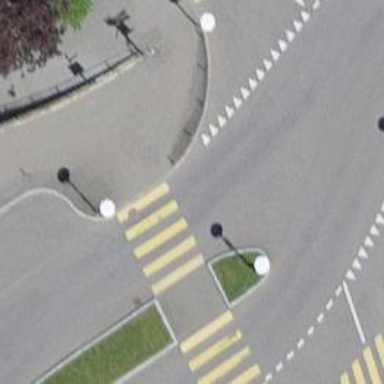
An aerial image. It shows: Bollard barrier.